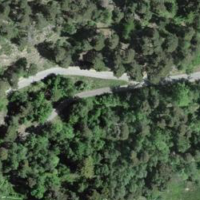
EUNIS habitat code: 23
Species observed at this site:
Cephalanthera longifolia